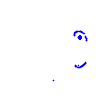
Particle: kaon